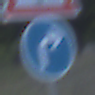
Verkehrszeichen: VorgeschriebeneFahrtrichtungRechts
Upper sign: Lichtzeichenanlage
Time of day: SunriseSunset
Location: Outdoor (Urban)
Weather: Clear
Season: NotSpecified
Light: Natural